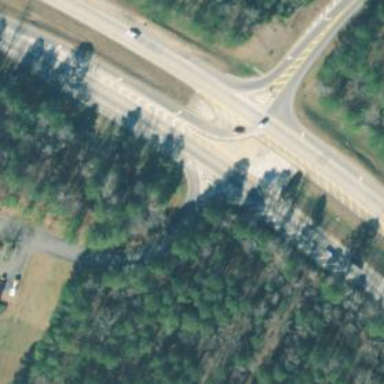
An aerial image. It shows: Trunk link highway.